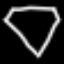
Label: diamond